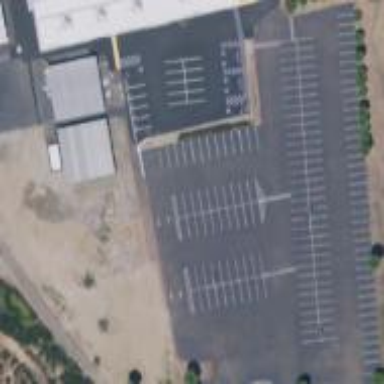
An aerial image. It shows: Parking area with surface.